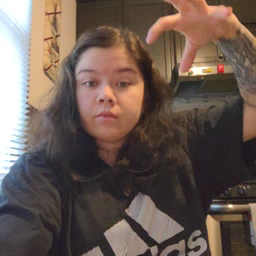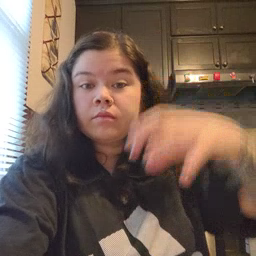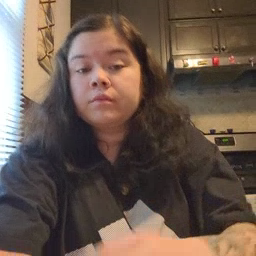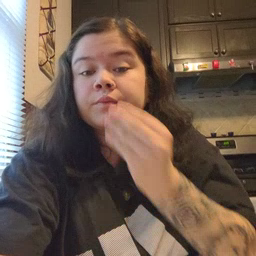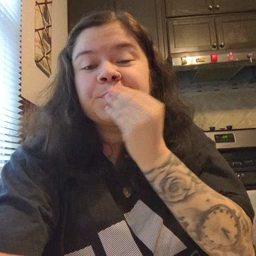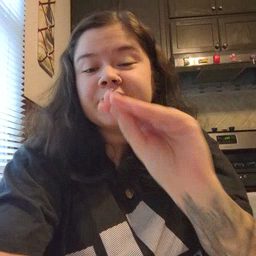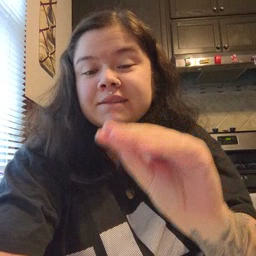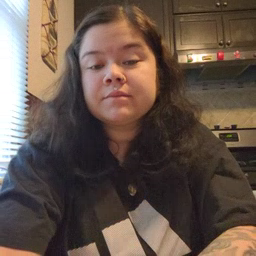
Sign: kiss